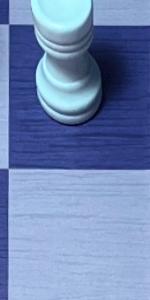
Label: Empty